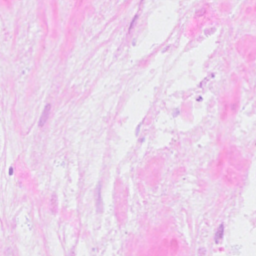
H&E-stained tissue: Breast